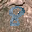
Label: 8